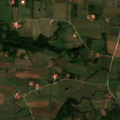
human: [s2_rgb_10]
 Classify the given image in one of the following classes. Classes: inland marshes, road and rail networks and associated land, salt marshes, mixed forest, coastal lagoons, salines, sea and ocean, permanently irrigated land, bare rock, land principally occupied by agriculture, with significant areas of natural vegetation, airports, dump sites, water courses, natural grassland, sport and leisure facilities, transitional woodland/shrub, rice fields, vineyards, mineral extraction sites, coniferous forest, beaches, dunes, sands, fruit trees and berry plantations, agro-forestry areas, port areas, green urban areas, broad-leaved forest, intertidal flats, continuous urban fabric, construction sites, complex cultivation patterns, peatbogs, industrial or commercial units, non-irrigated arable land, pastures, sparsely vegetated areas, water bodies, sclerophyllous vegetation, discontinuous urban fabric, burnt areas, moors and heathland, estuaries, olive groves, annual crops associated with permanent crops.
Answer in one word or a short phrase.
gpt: complex cultivation patterns, land principally occupied by agriculture, with significant areas of natural vegetation